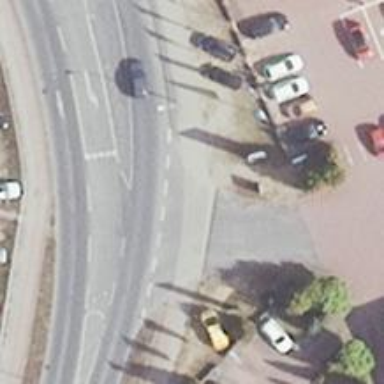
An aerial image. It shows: Tertiary road with asphalt surface. There is cycle track on the right side of the road.